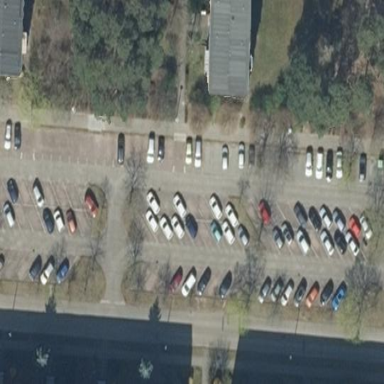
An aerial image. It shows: Parking area with surface.